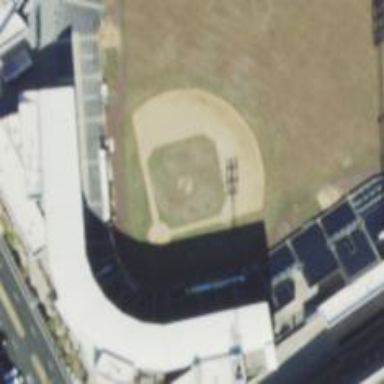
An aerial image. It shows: Baseball stadium.